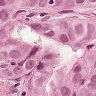
Metastatic tissue present: yes